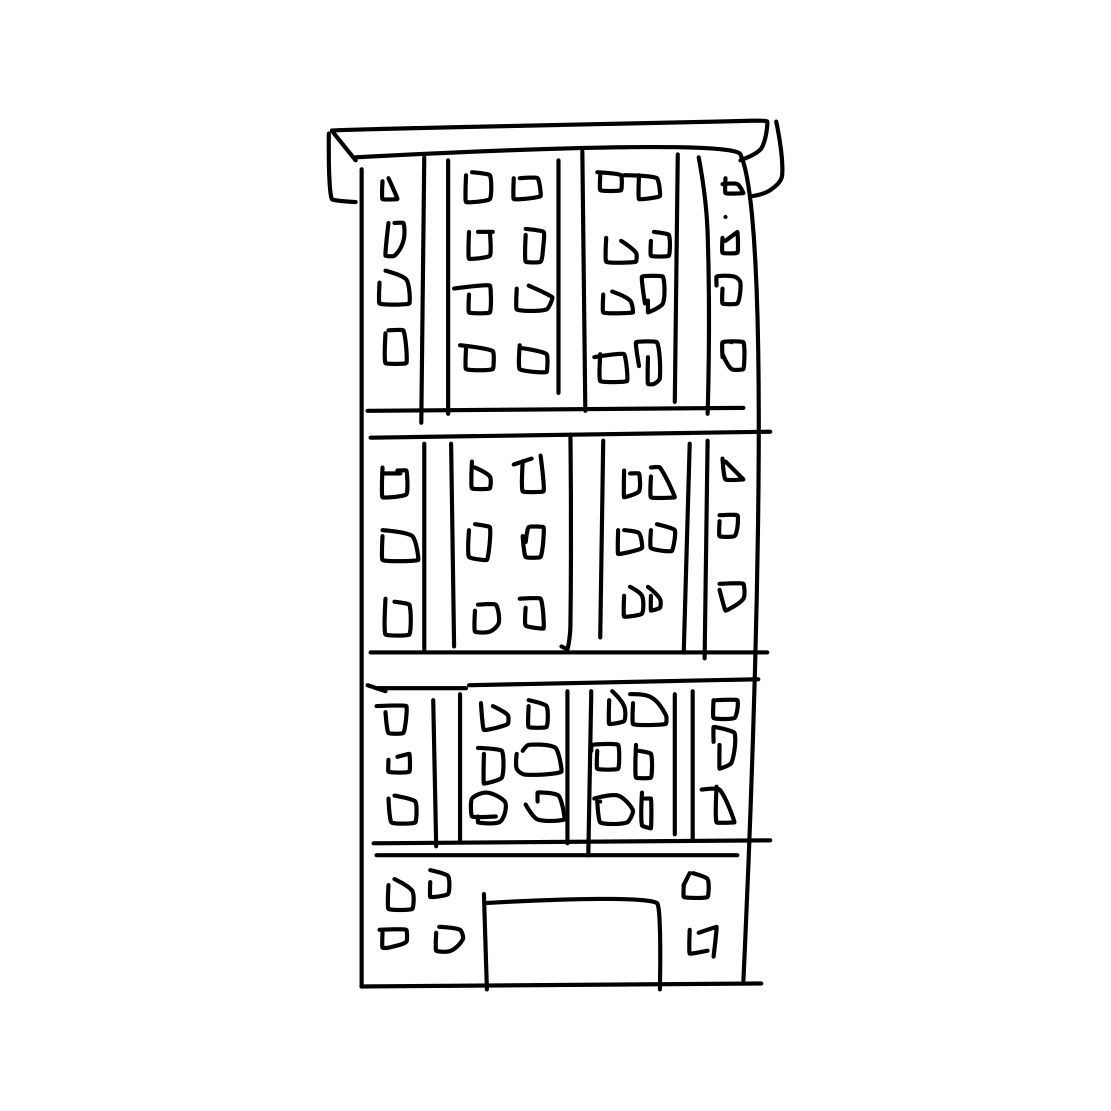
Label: skyscraper